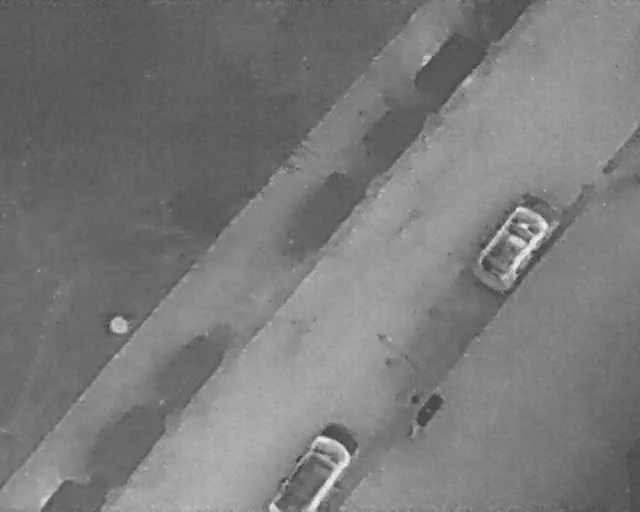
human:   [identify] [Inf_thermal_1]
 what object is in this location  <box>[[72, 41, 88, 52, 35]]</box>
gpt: <ref>1 large car at the right</ref>

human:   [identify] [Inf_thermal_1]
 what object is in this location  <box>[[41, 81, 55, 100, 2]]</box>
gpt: <ref>1 large car at the bottom</ref>